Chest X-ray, AP view. Patient: 33 years old, sex F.
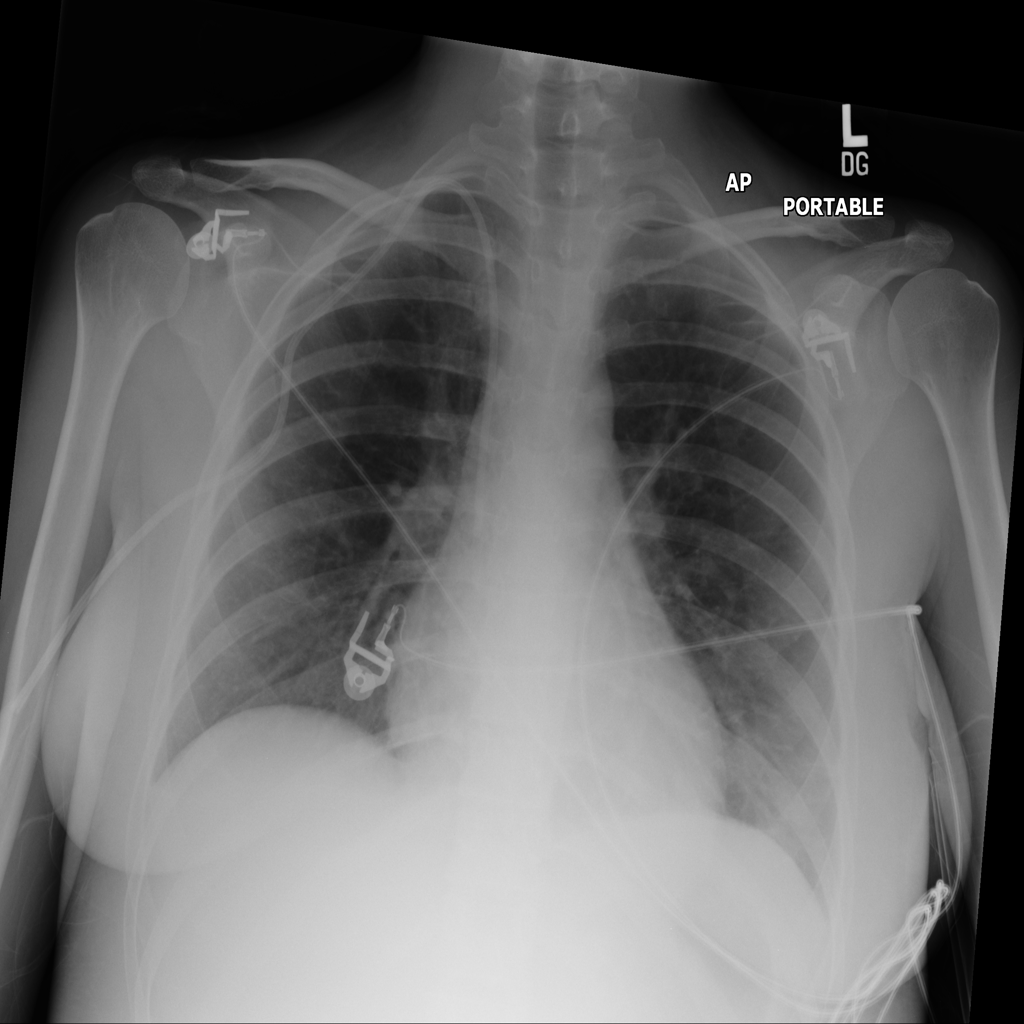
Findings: No Finding